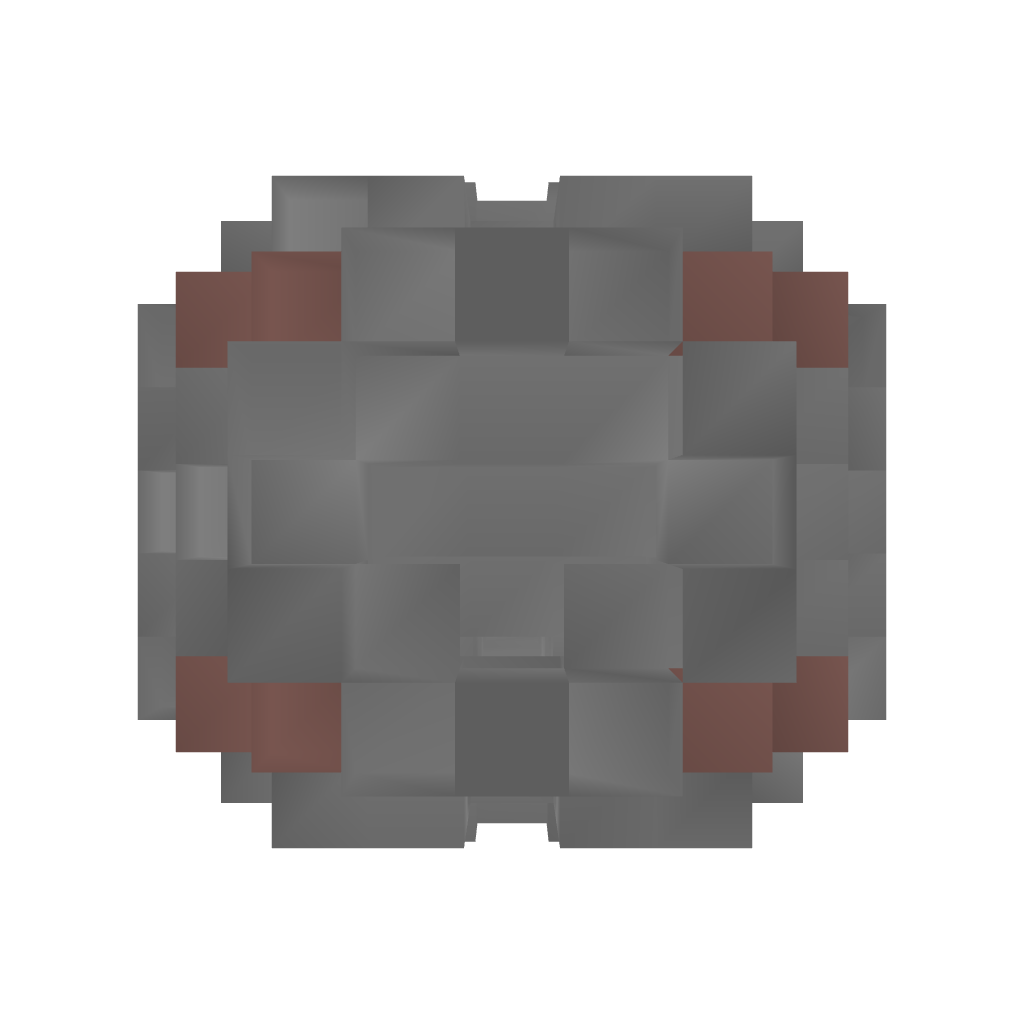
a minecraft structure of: Functional Corvette Airship bad low quality